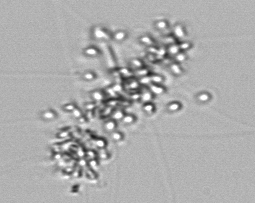
Label: Chaetoceros_didymus_TAG_external_flagellate